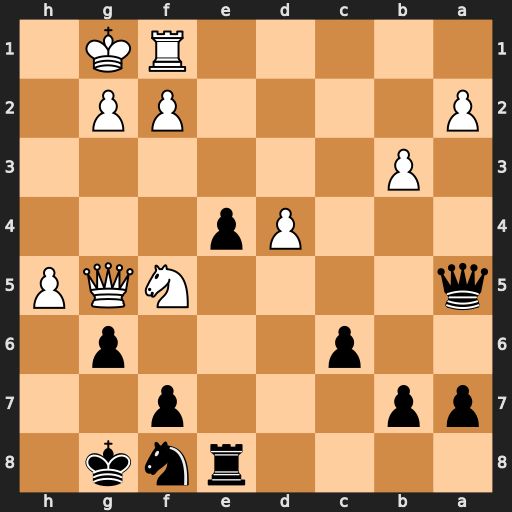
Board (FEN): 4rnk1/pp3p2/2p3p1/q4NQP/3Pp3/1P6/P4PP1/5RK1
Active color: b
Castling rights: -
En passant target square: -
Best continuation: Qxf5 Qxf5 gxf5